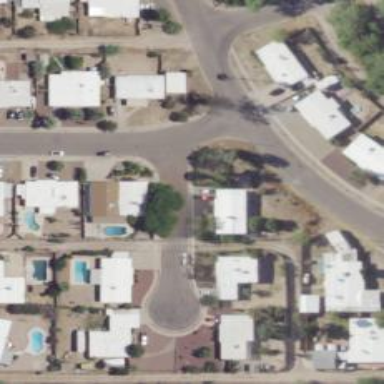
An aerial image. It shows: Asphalt road in residential area.